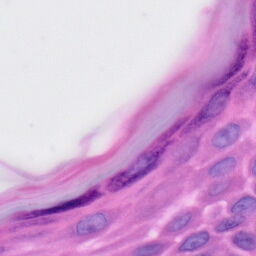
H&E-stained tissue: Skin